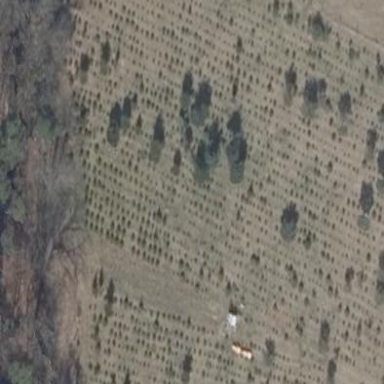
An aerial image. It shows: Plant nursery with trees.